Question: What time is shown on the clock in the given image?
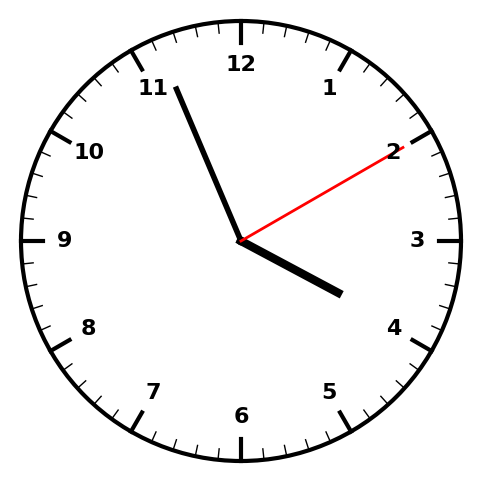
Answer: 03:56:10